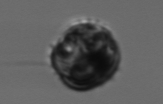
Label: Proterythropsis